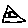
Label: triangle